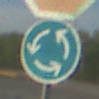
Verkehrszeichen: Kreisverkehr
Zusatzzeichen oben: Stop
Umgebung: Outdoor, Suburban
Tageszeit: MorningAfternoon
Wetter: PartlyCloudy
Licht: Natural
Jahreszeit: NotSpecified
Kontrast: HighContrast